Interaction volume radius: 10 \u00c5
Interaction volume height: 10 \u00c5
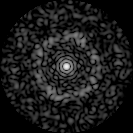
Disorder parameter: 0.8372